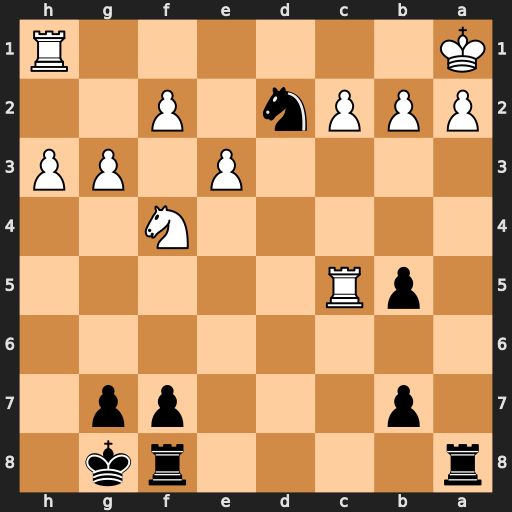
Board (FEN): r4rk1/1p3pp1/8/1pR5/5N2/4P1PP/PPPn1P2/K6R
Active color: b
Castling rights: -
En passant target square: -
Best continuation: Rxa2+ Kxa2 Ra8#